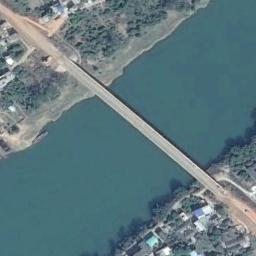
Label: bridge